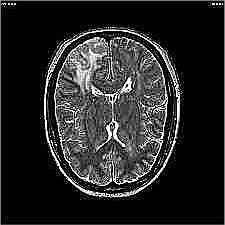
Label: notumor